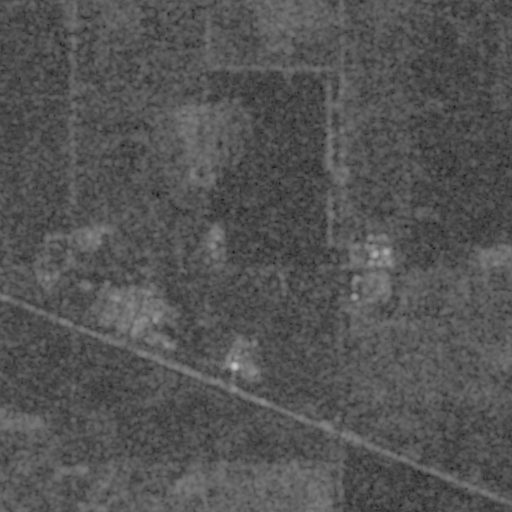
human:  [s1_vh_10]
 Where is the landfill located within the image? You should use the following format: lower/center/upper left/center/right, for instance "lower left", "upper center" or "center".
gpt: The landfill is located in the center of the image.
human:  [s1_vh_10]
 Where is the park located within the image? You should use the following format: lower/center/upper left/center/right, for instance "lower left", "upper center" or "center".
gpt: The park is located in the center of the image.
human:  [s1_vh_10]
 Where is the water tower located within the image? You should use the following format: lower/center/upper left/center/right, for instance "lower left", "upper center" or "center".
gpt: The water tower is located in the center left of the image.
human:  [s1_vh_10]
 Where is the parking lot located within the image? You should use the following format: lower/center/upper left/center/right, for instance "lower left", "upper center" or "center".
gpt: There is no parking lot in the image.

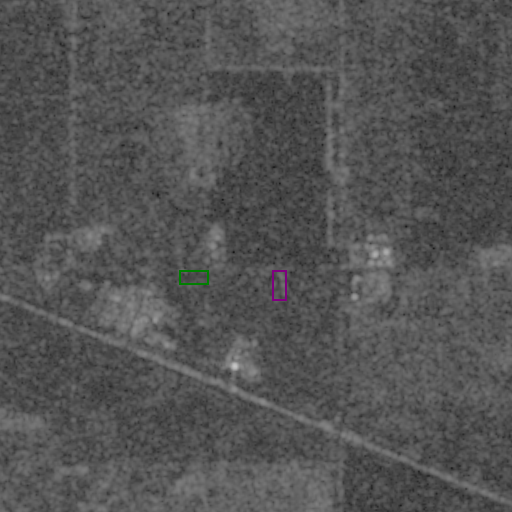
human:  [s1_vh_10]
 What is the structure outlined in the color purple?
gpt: The structure outlined in purple is a landfill.
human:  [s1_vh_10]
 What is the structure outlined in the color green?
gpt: The structure outlined in green is a park.
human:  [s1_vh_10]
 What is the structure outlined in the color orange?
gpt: There is no orange outline.